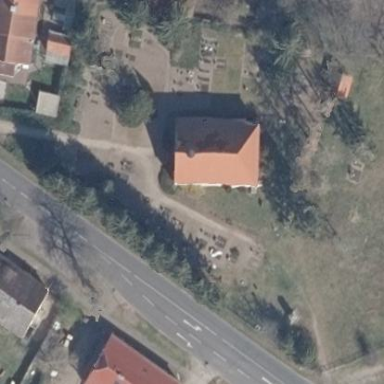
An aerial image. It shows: Cemetery.